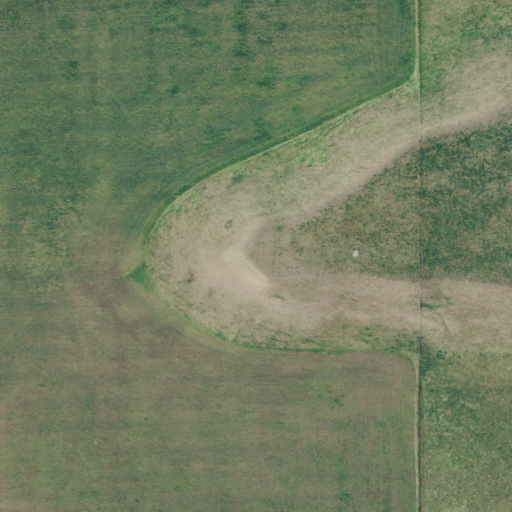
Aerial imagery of mountain in Montana named Steamboat Butte containing grassland, cultivated crops, pasture, and shrub